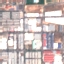
Label: Industrial